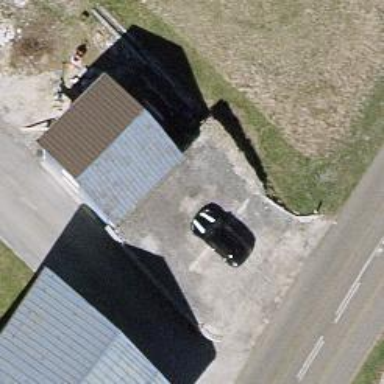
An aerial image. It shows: Garage.